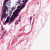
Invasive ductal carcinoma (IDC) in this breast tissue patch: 0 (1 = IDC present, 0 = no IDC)